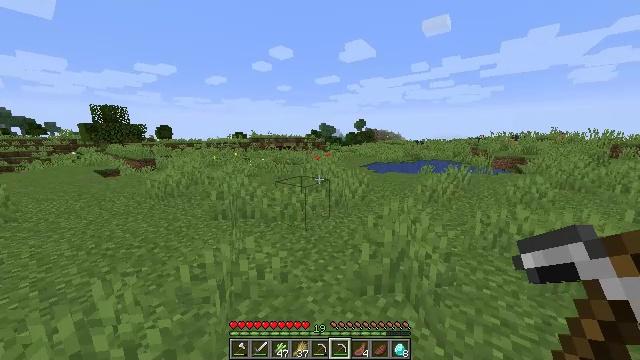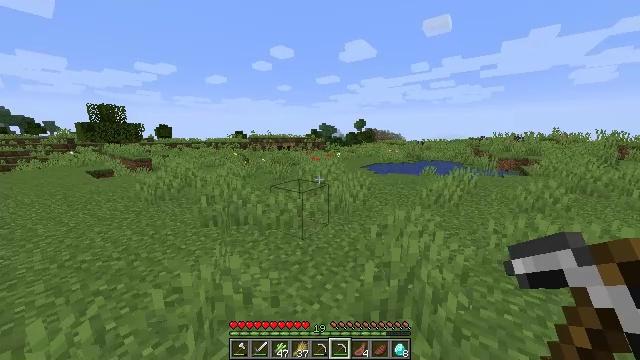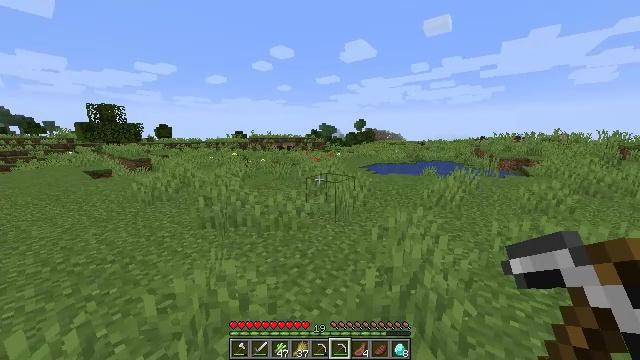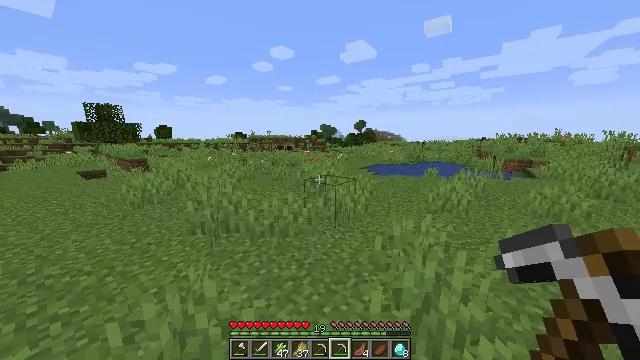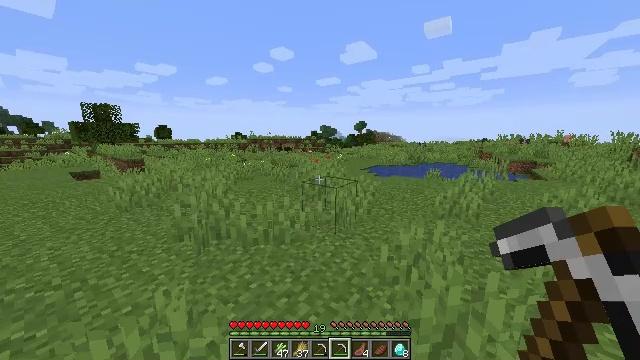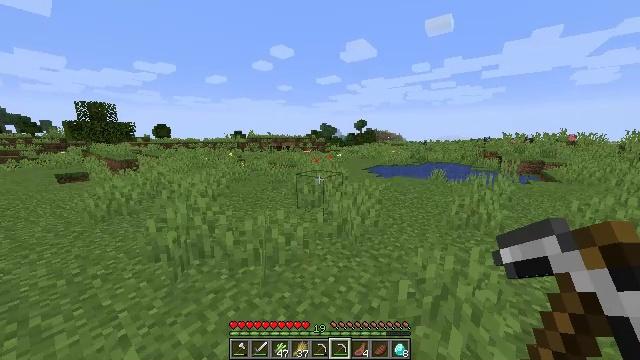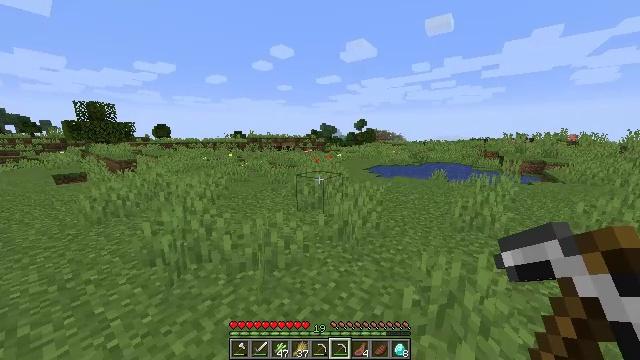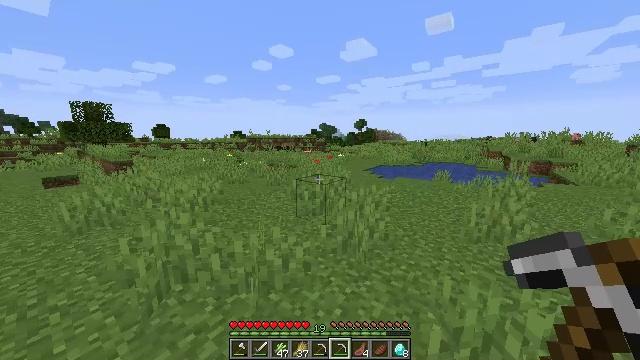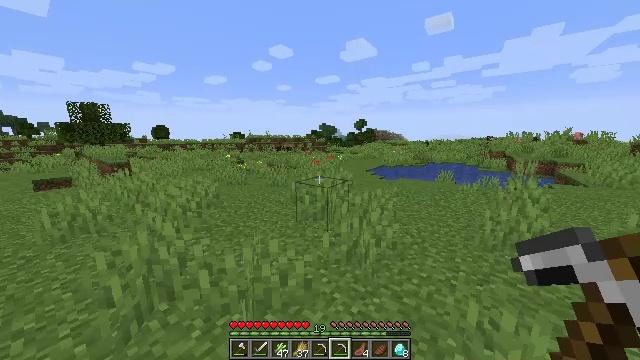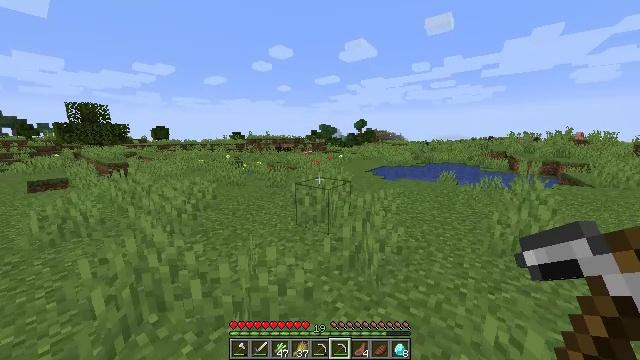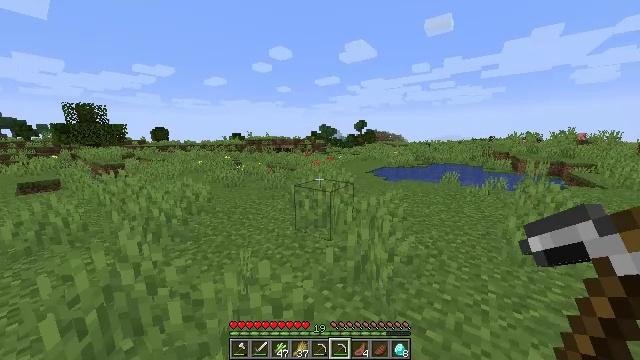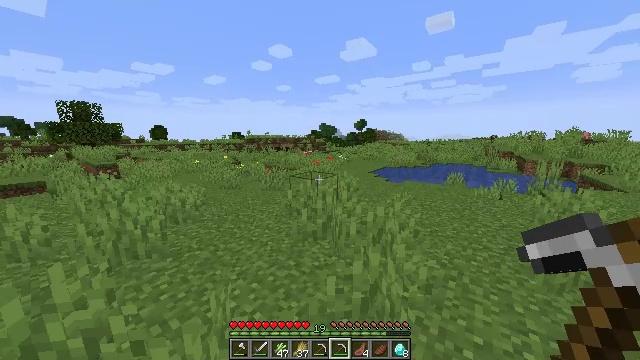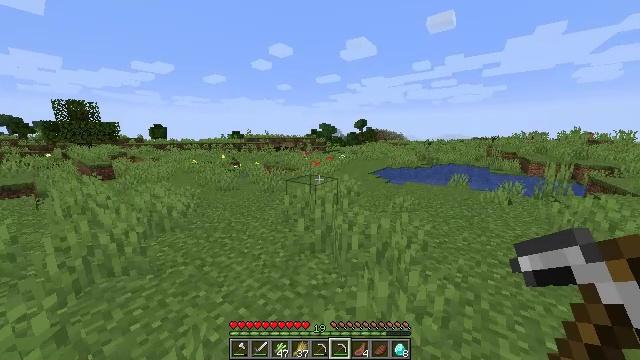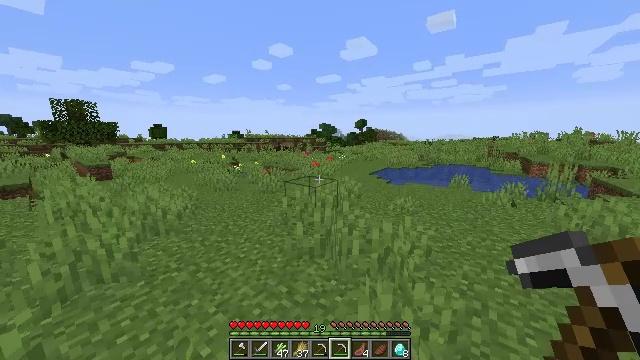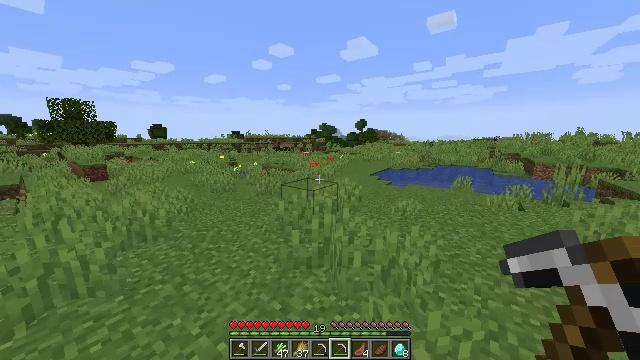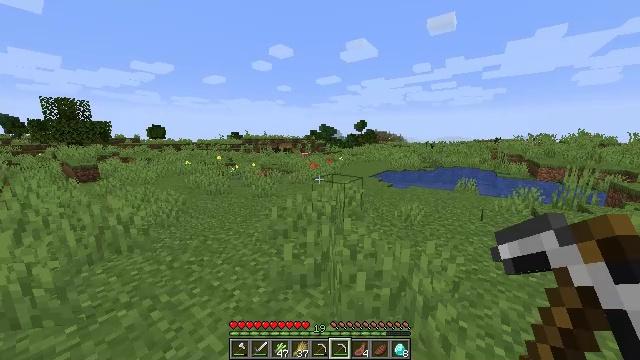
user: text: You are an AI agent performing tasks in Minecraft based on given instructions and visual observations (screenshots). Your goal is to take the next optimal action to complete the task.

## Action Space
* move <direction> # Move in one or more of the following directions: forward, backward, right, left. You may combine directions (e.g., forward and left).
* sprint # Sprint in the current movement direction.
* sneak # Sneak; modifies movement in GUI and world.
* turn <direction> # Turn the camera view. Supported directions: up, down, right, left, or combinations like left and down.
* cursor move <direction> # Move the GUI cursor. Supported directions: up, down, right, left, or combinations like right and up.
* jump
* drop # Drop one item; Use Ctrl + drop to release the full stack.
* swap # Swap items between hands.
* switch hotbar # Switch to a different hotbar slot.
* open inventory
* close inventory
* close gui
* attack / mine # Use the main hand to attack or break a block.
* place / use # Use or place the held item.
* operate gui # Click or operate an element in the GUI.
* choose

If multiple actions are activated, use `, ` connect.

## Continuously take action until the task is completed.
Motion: motion action
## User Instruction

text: Break the bee nest from a tree.
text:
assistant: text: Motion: move forward, sprint
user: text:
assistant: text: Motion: move forward, sprint
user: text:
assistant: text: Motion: move forward, sprint
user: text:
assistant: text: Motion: move forward, sprint
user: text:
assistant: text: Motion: move forward, sprint
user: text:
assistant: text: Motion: move forward, sprint
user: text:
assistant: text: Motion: move forward, sprint
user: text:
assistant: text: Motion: move forward, sprint
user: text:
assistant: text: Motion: move forward, sprint
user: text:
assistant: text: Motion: move forward, sprint
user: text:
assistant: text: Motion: move forward, sprint
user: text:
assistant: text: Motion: move forward, sprint
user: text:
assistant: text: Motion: move forward, sprint
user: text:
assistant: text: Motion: move forward, sprint
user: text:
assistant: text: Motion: move forward, sprint
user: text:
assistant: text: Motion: move forward, sprint
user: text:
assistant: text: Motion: move forward, sprint
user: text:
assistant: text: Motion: move forward, sprint
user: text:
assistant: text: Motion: move forward, sprint
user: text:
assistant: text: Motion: move forward, sprint
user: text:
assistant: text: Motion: move forward, sprint
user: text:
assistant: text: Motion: move forward, sprint
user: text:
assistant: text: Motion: move forward, sprint
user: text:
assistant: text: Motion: move forward, sprint
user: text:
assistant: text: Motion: move forward, sprint
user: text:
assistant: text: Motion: move forward, sprint, turn right
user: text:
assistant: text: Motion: move forward, sprint, turn right and up
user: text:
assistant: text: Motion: move forward, sprint, turn right and up
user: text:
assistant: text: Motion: move forward, sprint, turn right
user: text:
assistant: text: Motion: move forward, sprint, turn right